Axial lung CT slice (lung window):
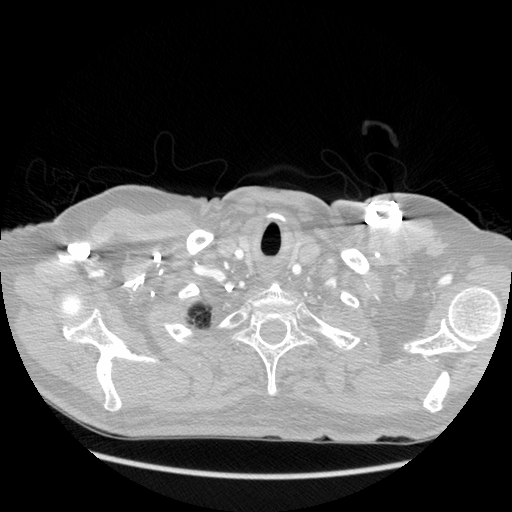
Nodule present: no